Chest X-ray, PA view. Patient: 45 years old, sex F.
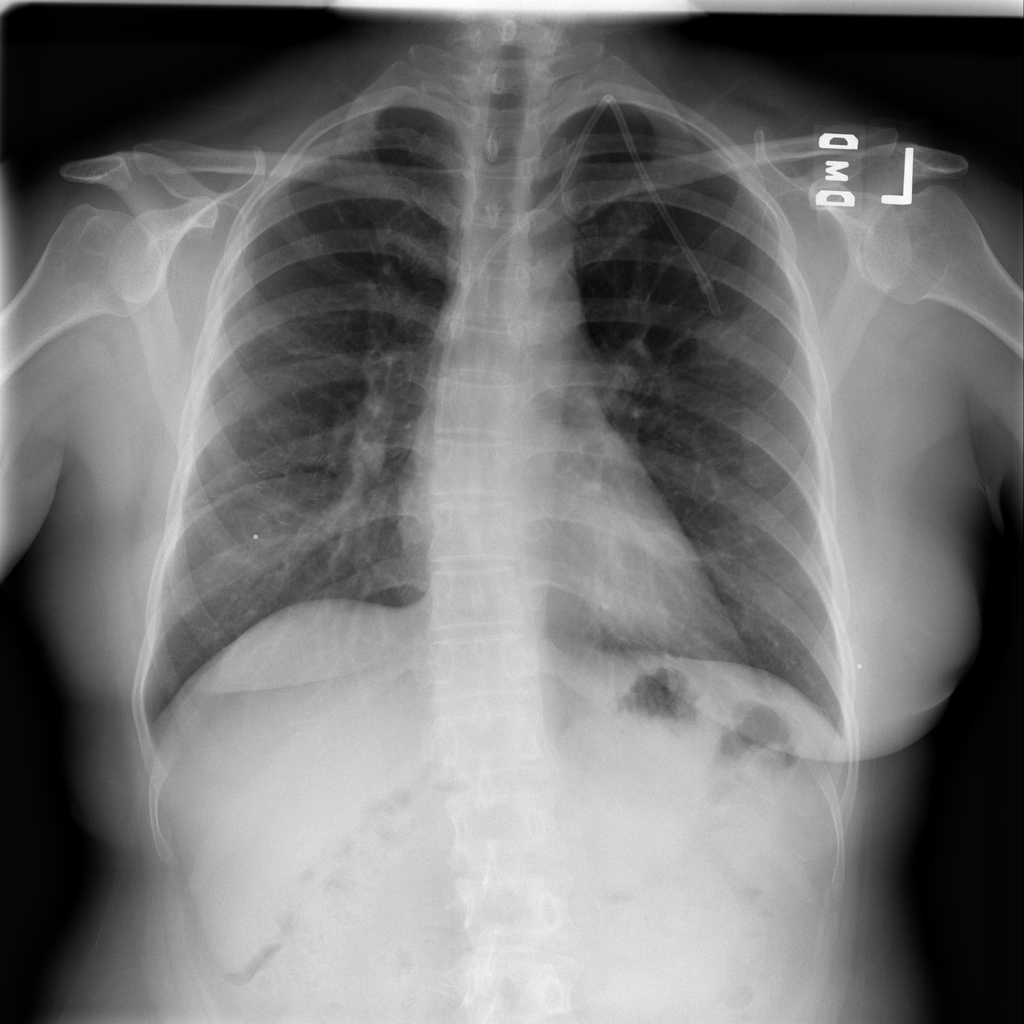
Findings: No Finding